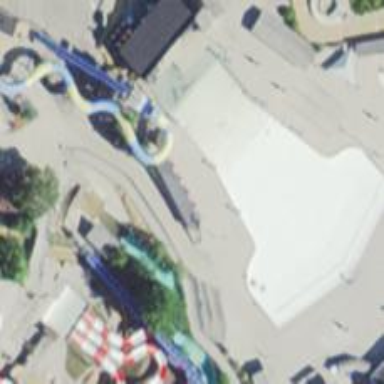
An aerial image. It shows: Lifeguard on duty.